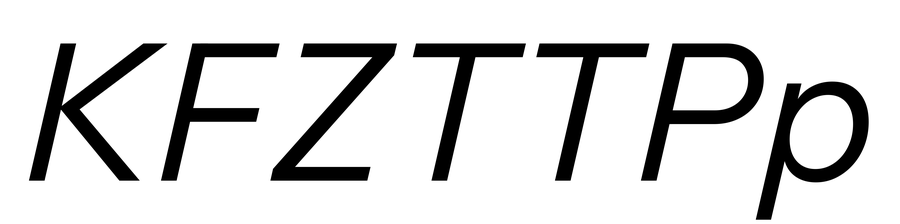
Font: InstrumentSans-Italic_Italic